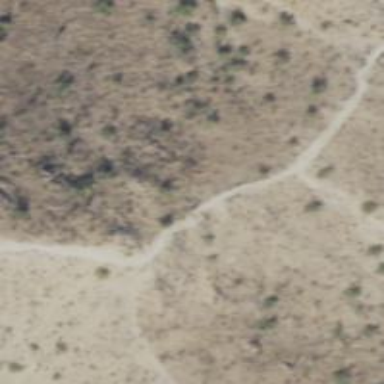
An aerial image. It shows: Hiking trail path.